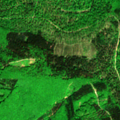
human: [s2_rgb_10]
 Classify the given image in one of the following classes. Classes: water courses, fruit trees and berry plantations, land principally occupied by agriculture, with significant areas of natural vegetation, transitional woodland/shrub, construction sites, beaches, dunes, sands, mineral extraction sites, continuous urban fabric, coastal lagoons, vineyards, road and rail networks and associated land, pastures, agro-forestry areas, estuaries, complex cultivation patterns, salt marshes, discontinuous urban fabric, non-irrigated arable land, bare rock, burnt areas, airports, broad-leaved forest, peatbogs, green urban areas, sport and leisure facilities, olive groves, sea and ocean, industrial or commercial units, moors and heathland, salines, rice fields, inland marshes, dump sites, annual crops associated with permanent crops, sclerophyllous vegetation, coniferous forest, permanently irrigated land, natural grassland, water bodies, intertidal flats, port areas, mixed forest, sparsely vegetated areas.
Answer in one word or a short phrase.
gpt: broad-leaved forest, mixed forest